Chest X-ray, PA view. Patient: 51 years old, sex M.
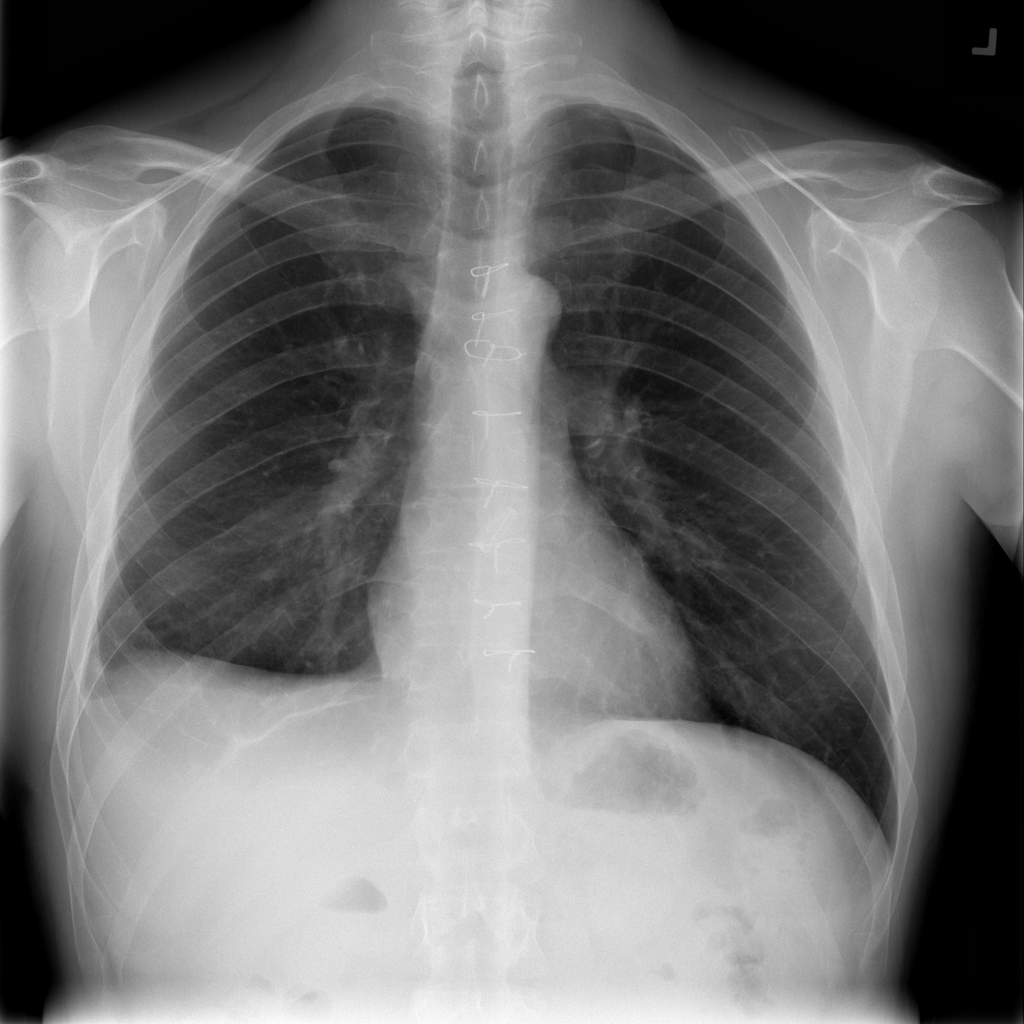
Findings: Fibrosis